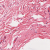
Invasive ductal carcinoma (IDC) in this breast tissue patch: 0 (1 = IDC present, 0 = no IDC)